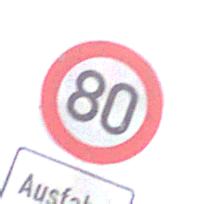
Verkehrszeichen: Geschwindigkeit80
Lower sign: HinweiseAufGefahrenDurchVerbaleAngabe5
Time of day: Midday
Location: Outdoor (Nature)
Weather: PartlyCloudy
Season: NotSpecified
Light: Natural